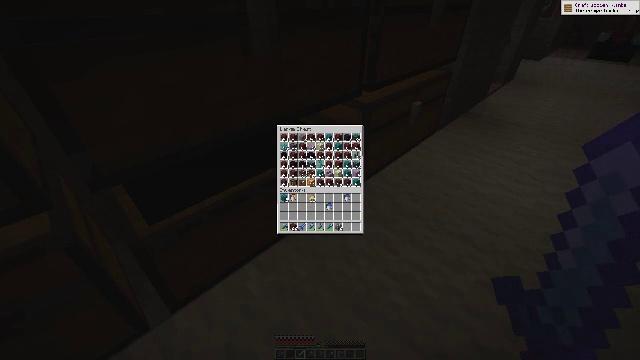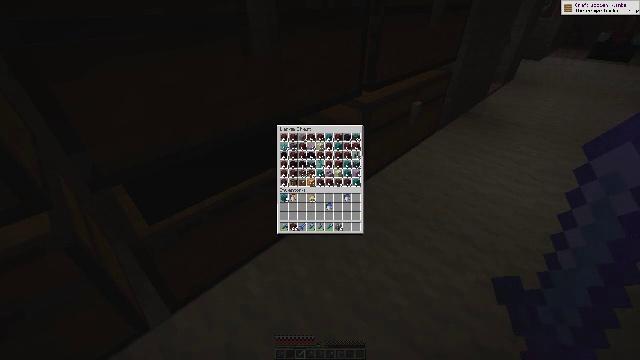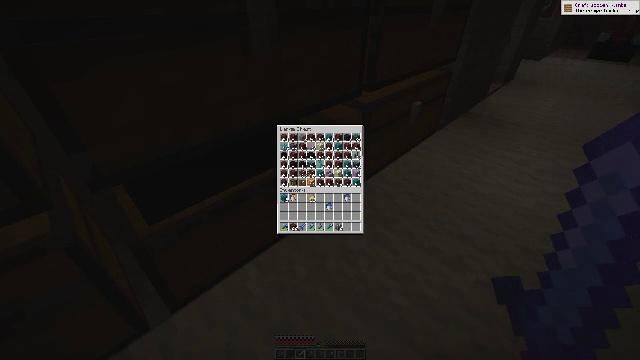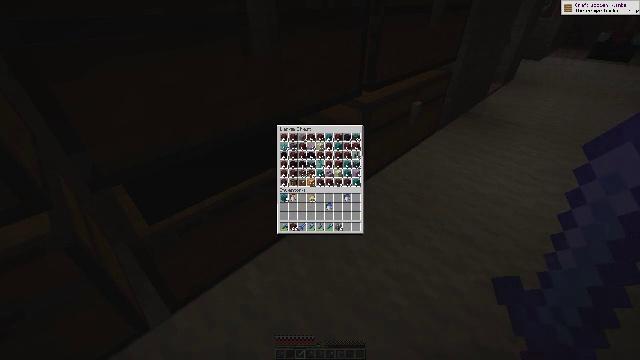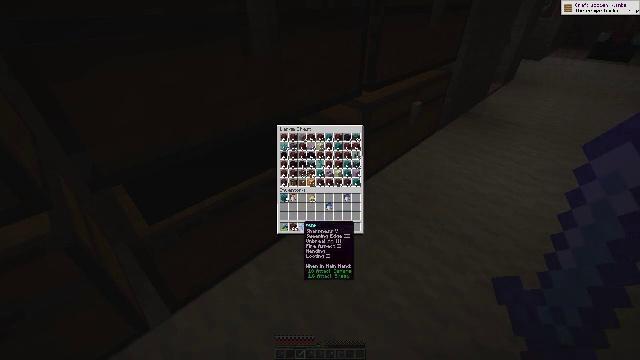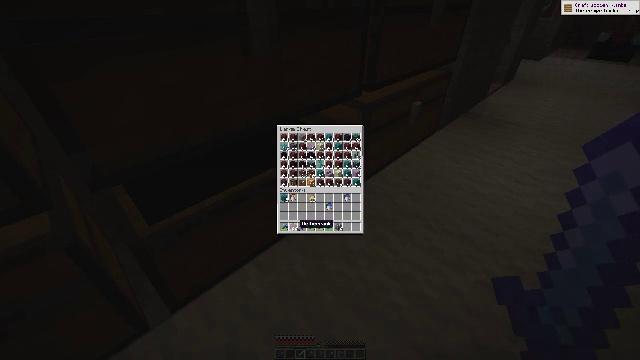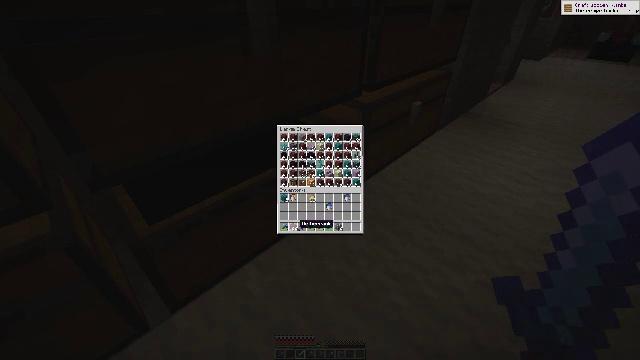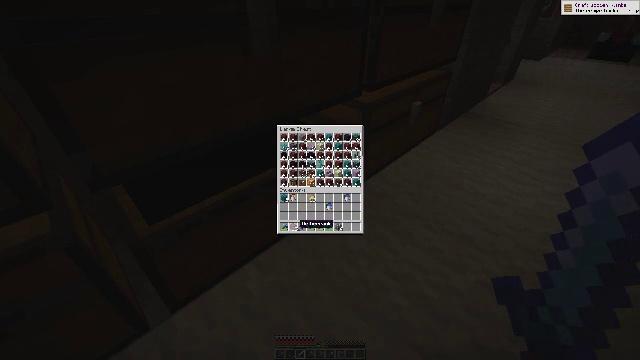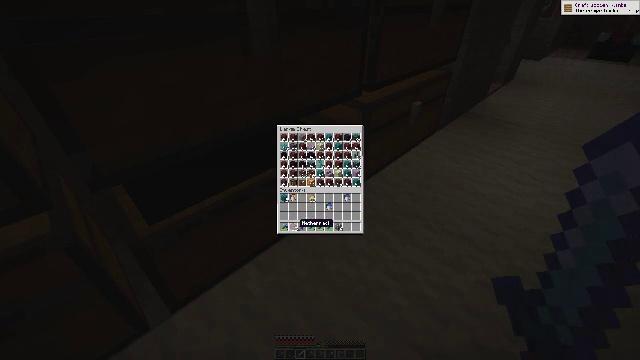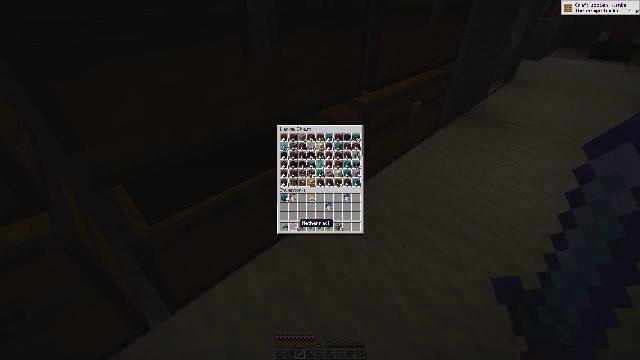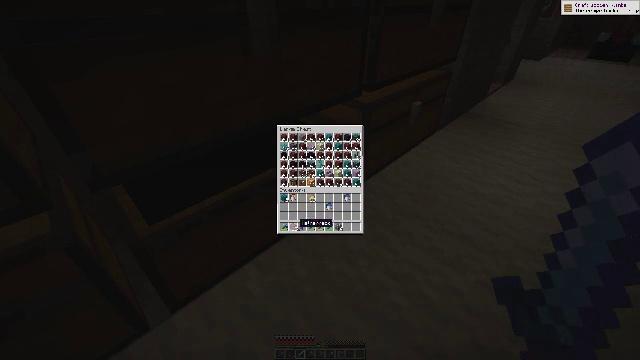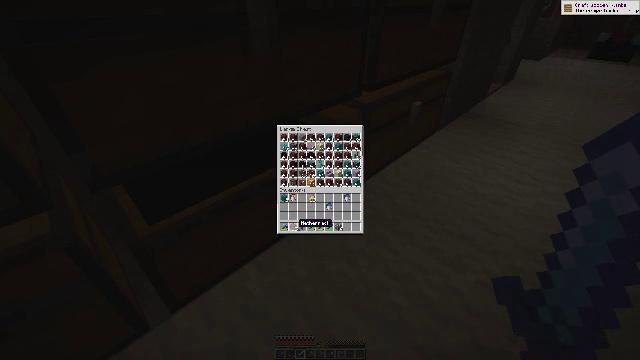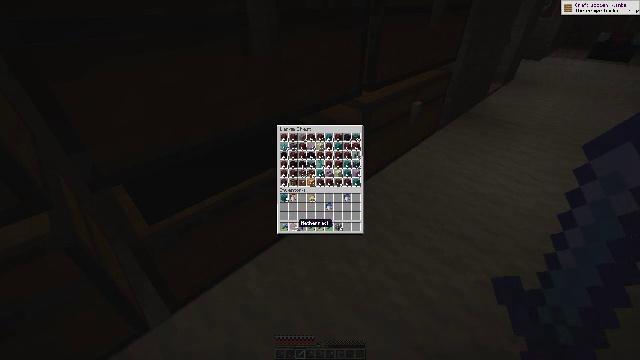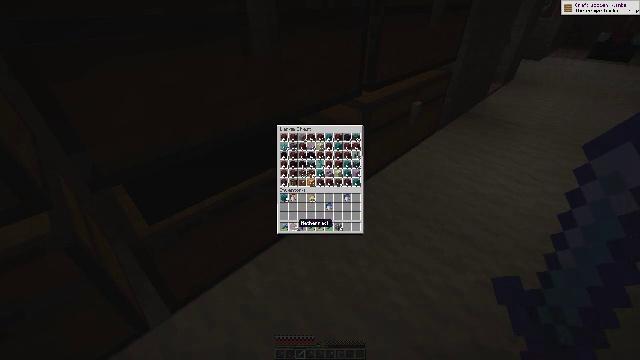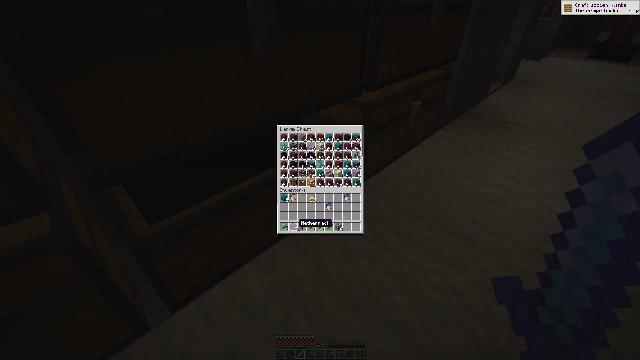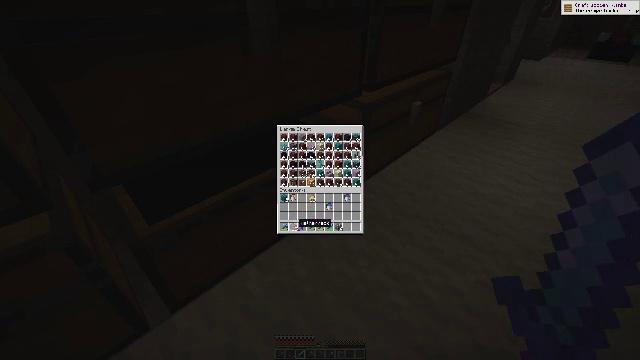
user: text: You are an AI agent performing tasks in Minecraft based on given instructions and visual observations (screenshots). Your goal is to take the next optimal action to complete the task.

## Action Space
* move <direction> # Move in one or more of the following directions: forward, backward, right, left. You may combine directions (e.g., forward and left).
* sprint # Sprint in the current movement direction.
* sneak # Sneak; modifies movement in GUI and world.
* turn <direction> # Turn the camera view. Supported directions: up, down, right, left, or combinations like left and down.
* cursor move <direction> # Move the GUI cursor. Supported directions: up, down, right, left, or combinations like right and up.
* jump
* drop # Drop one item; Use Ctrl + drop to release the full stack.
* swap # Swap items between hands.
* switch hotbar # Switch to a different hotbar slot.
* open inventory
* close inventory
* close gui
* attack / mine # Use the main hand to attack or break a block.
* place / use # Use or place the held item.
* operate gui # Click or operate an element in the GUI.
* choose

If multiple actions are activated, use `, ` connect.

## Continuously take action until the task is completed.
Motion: motion action
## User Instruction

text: Break the vines.
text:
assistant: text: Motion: no_op
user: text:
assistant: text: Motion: turn left
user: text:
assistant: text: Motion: turn left
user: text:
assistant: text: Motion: turn left and up
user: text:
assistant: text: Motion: sneak, turn left
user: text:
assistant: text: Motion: sneak
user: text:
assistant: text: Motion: sneak, attack / mine
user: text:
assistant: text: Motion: sneak, attack / mine
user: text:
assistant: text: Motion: sneak, attack / mine
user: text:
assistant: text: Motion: sneak, attack / mine
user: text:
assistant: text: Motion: sneak
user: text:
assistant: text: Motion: sneak
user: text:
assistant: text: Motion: sneak
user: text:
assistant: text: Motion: sneak
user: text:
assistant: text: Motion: sneak
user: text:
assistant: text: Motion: sneak
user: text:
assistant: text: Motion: no_op
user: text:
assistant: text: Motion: no_op
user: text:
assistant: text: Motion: no_op
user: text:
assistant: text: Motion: turn right
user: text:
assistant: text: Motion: turn right
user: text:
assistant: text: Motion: turn right and up
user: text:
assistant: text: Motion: turn right and up
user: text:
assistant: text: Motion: turn left and up
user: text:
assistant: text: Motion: turn left
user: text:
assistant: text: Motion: turn left and down
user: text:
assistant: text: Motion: turn left and down
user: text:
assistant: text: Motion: turn down
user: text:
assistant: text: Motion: turn down
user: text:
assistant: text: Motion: no_op